Question: I am trying to create a photo viewer in Ruby on Rails using <URL>. You can see the design of it in the image below.
You click on the smaller images to have the selected image appear in the large space above. If you click the large image, you can view a lightbox slideshow of all the images at their originally uploaded resolution.
I have all of this working so far, but . I've tried calling the changeImage function (returns TypeError) and changing the activeImage property (does nothing).
How can this be done?
Here is the code I'm using, which is currently all in my show.html.erb:
'''
<a href="<%= @actor.avatar.url(:large) %>" onclick="javascript:setActiveImage();" class="lightbox" title="<%= @actor.name %>" rel="actor"><%= image_tag @actor.avatar.url(:slide), :id => "actor_headshot", :alt => @actor.name %></a>
<% @actor.photos.each do |photo| %>
<a href="<%= photo.photo.url(:large) %>" class="lightbox" rel="actor"></a>
<% end %>
<div id="actor_photos">
<div id="actor_photo_list">
<% @photos.each_with_index.map do |photo, index| %>
<a href="#" onclick="javascript:swapHeadshot('<%= photo.url(:slide) %>', <%= index %>);"><%= image_tag photo.url(:thumb), :class => "actor_photo_list_item" %></a>
<% end %>
</div>
</div>
<script language="JavaScript">
$('.lightbox').lightbox();
var _am = 0;
function swapHeadshot(source, index)
{
$('#actor_headshot').attr('src', source);
_am = index;
}
function setActiveImage()
{
$('.lightbox').lightbox.activeImage = _am; // has no effect
//$('.lightbox').lightbox({activeImage:_am}); // has no effect
//$('.lightbox').lightbox.changeImage(_am); // returns TypeError
}
</script>
'''

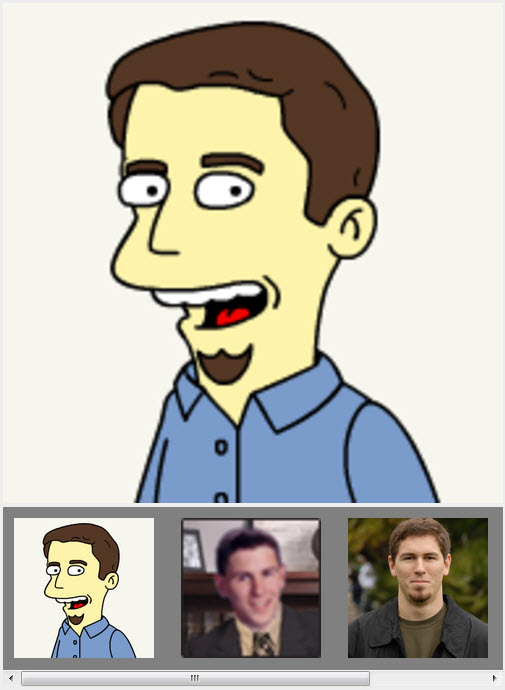
Answer: By default jQuery Lightbox comes with prev/next buttons. You might wanna take a look into that code an create a function based on either one of them since they most likely will provide you an answer.
Inside the code it says:
'''
$('#lightboxImage').attr('src', opts.imageArray[opts.activeImage][0])width(newWidth).height(newHeight);
resizeImageContainer(newWidth, newHeight);
'''
I think that's the code you're looking for.
// Edit: made the same mistake as the one above, except he's given an answer already.